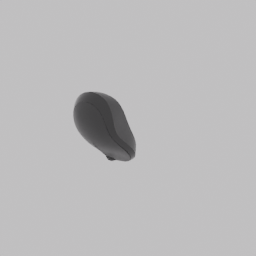
Label: electronics